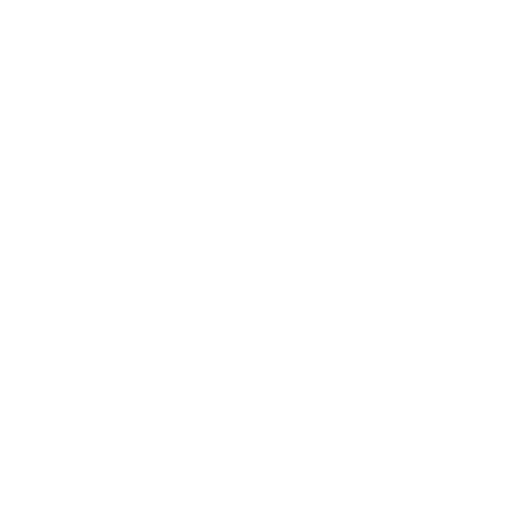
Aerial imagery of island in Alaska named Emmet Island containing only unknown